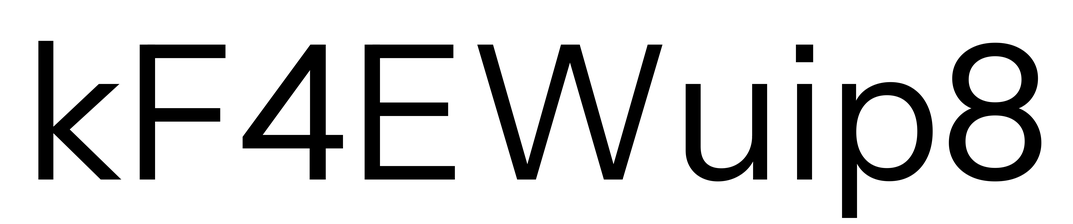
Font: InstrumentSans_Regular